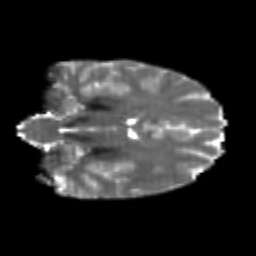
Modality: T2w
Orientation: coronal
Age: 25
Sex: female
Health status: healthy
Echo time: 0.074 s